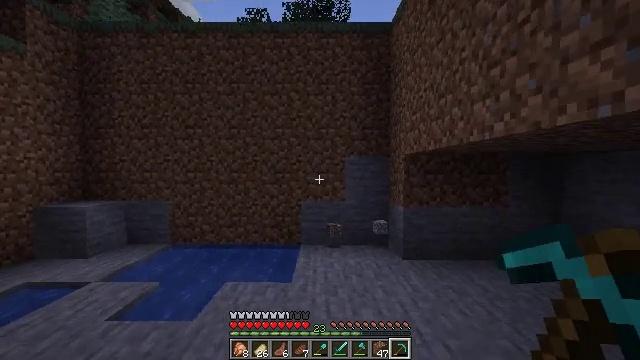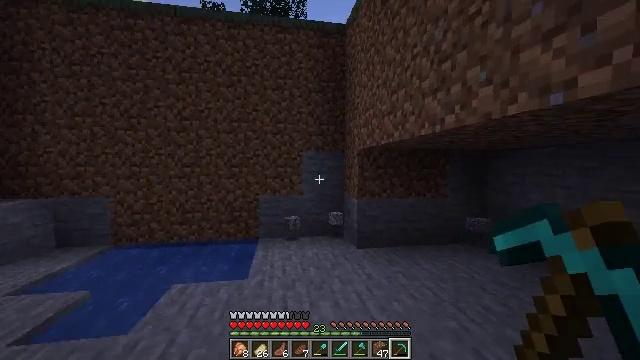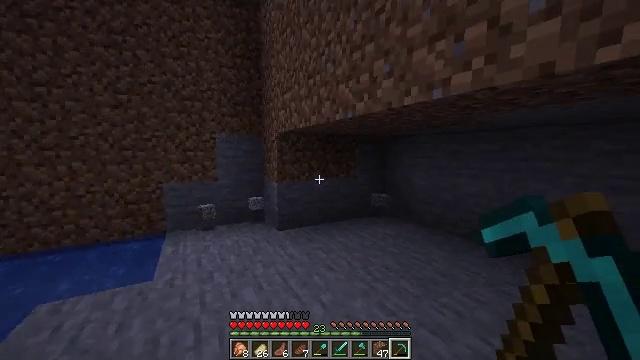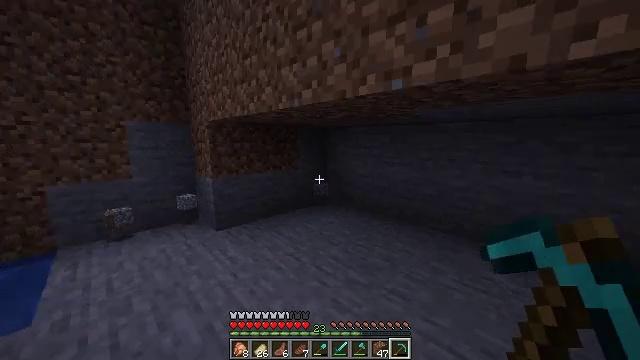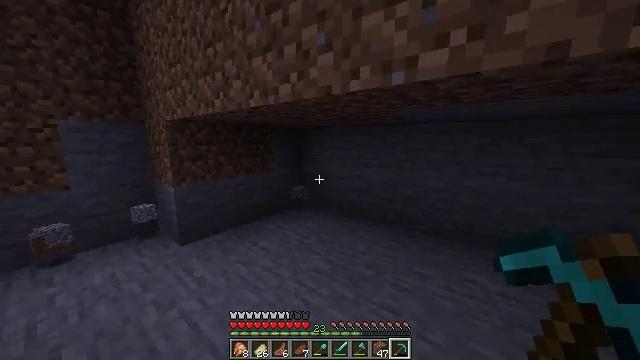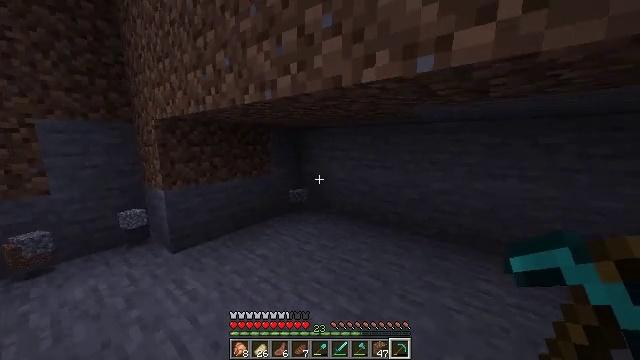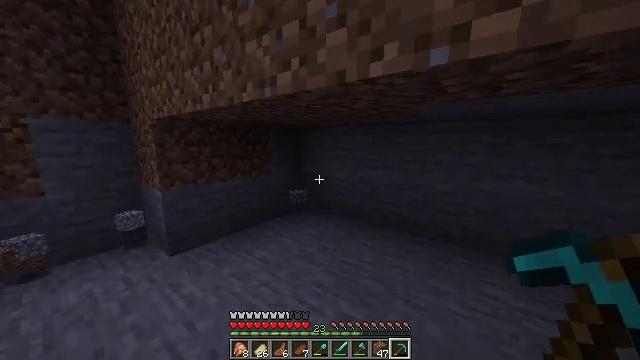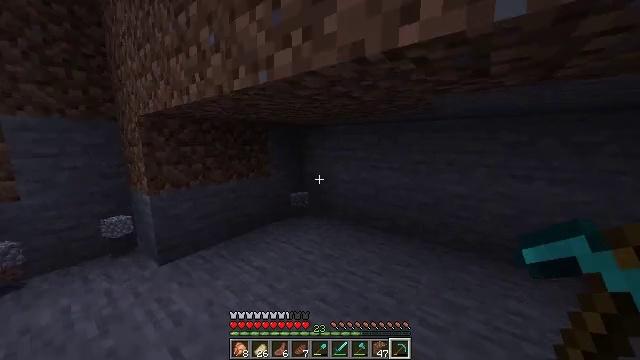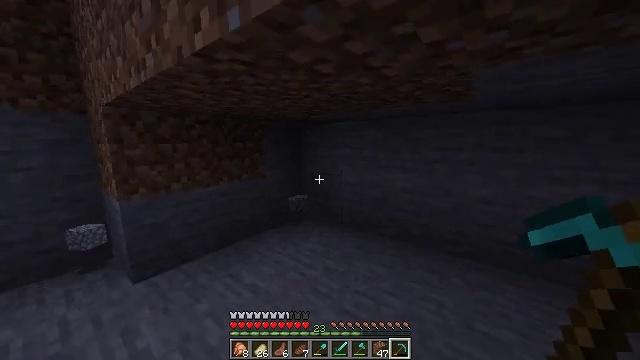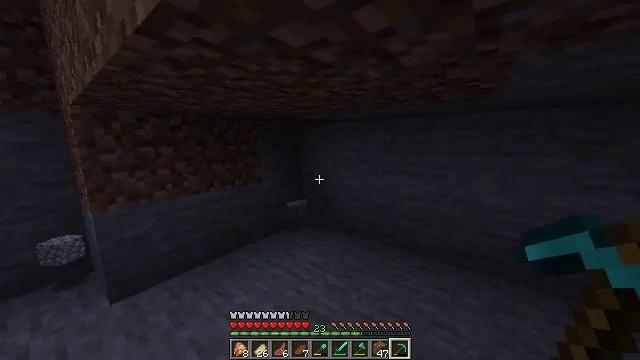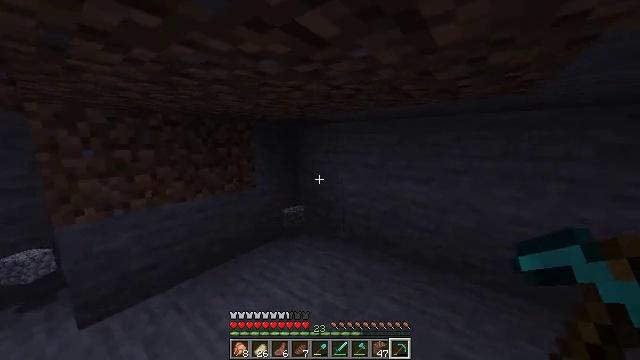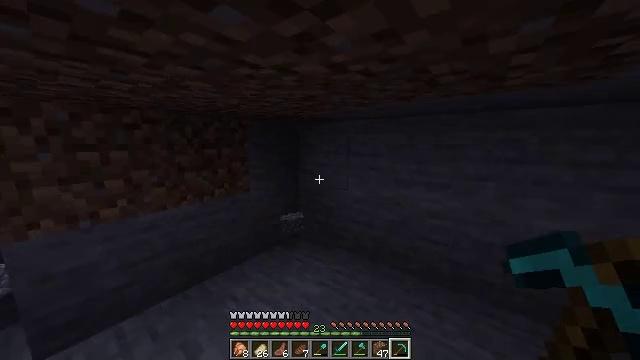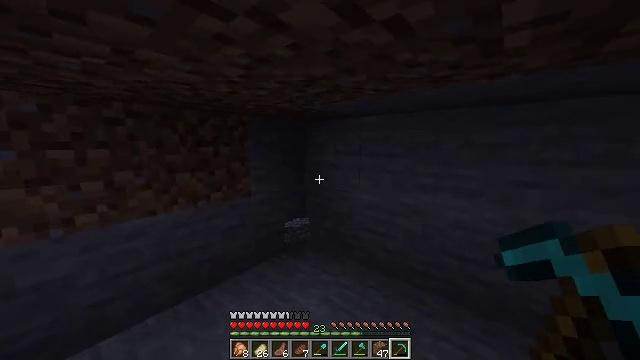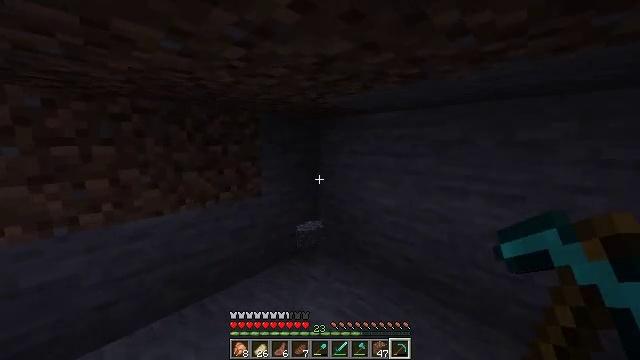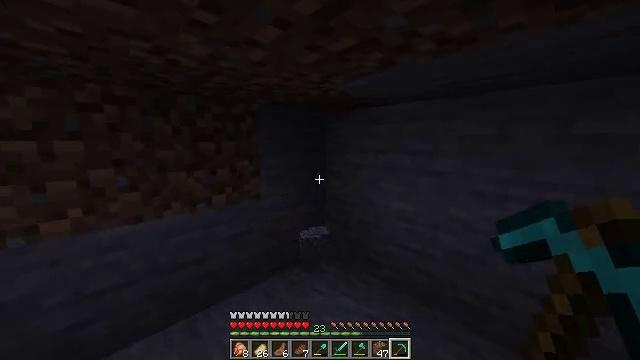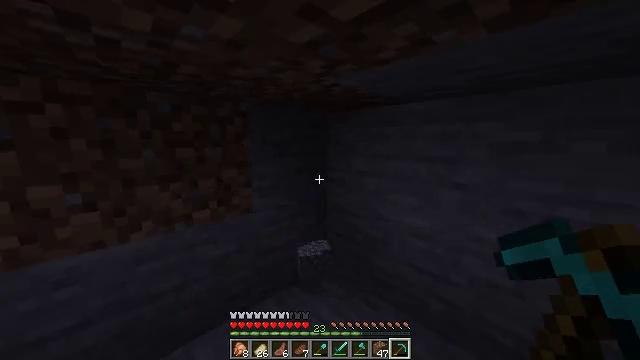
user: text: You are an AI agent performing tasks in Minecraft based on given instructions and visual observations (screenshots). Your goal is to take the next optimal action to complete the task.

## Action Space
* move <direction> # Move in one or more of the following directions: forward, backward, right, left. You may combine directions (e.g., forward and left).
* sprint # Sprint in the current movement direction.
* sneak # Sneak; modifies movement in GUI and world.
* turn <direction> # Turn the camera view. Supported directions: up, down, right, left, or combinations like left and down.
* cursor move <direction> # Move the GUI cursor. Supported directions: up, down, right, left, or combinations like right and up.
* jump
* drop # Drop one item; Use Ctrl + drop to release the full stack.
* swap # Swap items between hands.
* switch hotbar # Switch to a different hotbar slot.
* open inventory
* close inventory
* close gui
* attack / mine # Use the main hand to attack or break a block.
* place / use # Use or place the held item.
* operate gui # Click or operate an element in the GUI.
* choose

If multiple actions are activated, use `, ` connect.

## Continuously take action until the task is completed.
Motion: motion action
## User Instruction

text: Collect dirt by holding left button.
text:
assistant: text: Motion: move forward, sprint, turn right and down
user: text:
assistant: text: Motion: move forward, sprint, turn right and down
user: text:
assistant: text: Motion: move forward, sprint, turn right and down
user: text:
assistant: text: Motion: move forward, turn right
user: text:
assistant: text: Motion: move forward
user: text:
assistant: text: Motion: move forward
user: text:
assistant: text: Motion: move forward
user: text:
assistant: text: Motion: move forward
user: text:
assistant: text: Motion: move forward
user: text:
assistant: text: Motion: move forward, sprint
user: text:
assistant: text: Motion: move forward, sprint
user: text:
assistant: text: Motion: move forward, sprint, turn left
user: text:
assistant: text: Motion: move forward, sprint, turn left
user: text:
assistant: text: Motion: move forward, turn left
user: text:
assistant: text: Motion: move forward
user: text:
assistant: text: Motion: move forward, turn left
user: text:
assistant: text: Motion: move forward, turn left
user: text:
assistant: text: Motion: move forward, turn left
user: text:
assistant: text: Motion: move forward, turn left
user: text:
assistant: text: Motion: move forward, turn left
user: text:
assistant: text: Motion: move forward, turn left and down
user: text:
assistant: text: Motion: move forward, turn left and down
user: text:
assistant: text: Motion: move forward, turn left and down
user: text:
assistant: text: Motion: move forward, turn left
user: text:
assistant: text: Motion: move forward, turn left
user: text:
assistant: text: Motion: move forward, turn left
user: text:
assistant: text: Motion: move forward, turn left
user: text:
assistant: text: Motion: move forward and move left, turn left
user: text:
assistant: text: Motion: move forward and move left
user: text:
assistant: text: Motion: move forward and move left